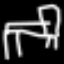
Label: bed